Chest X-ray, AP view. Patient: 53 years old, sex M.
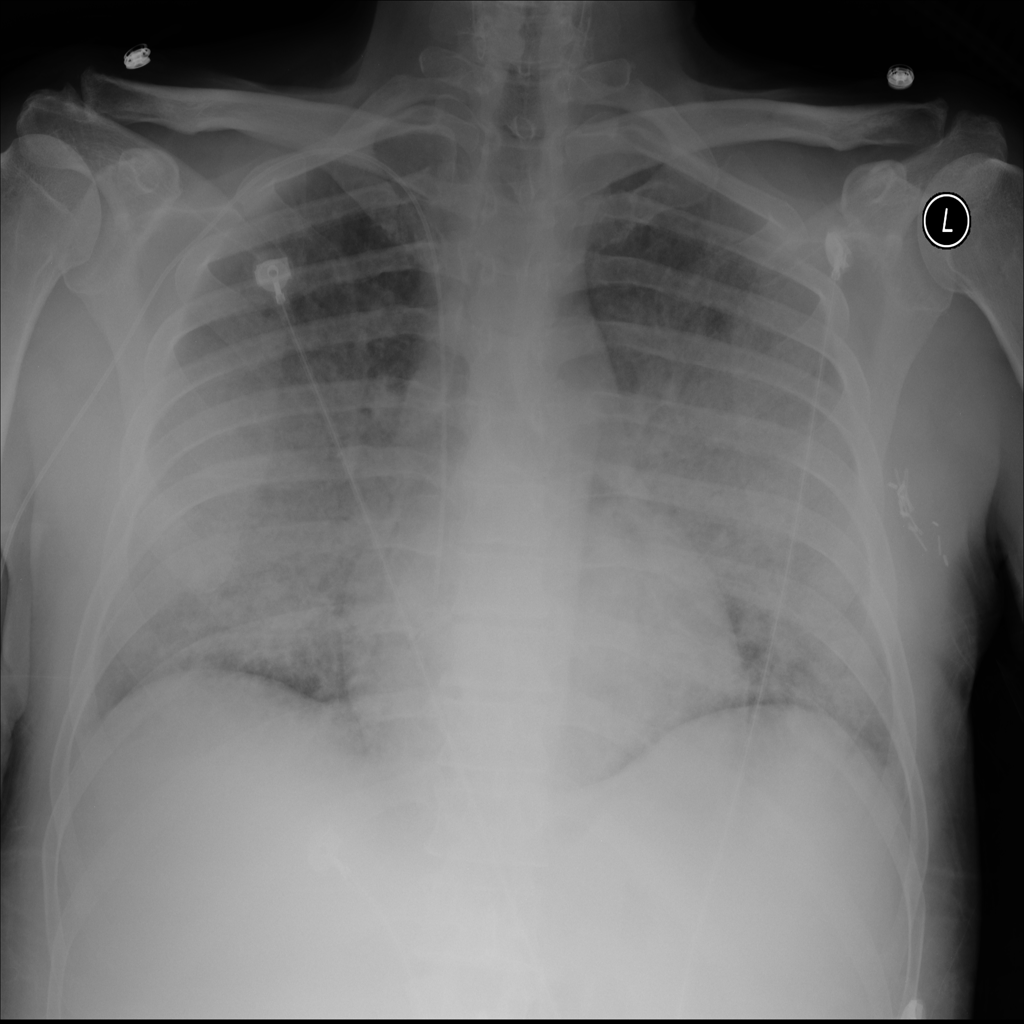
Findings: Edema